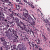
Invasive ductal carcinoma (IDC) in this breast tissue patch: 1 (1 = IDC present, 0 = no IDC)